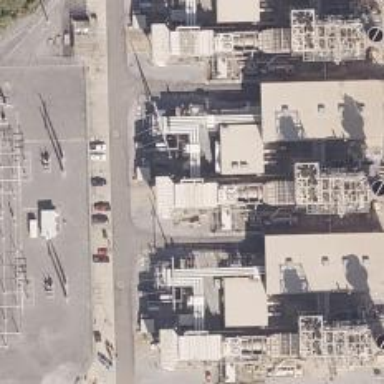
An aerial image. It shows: Gas turbine power generator.